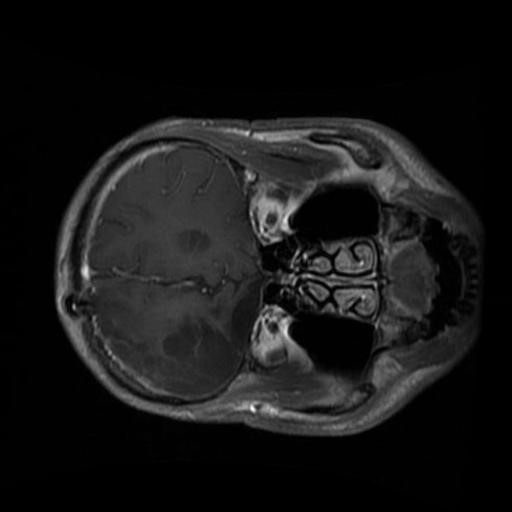
Label: brain_glioma